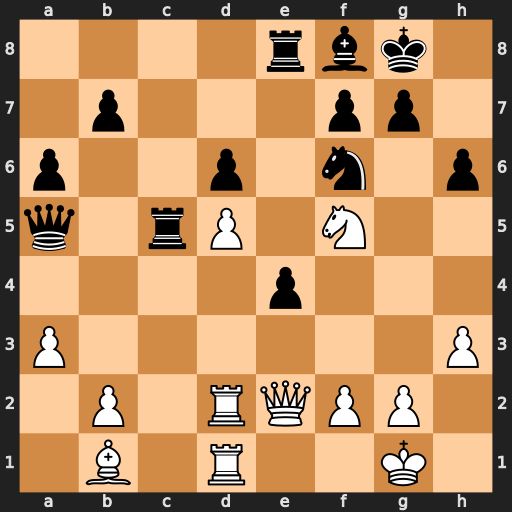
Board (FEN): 4rbk1/1p3pp1/p2p1n1p/q1rP1N2/4p3/P6P/1P1RQPP1/1B1R2K1
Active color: w
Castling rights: -
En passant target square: -
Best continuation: b4 Qxa3 bxc5